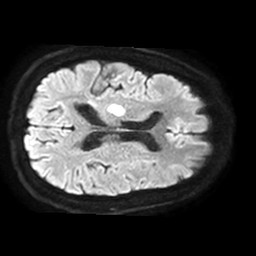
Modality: TRACE
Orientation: axial
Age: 51
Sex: male
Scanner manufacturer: philips
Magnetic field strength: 1.5 T
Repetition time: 3.531 s
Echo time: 0.06922 s